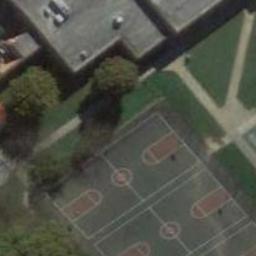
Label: basketball_court